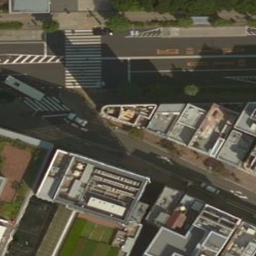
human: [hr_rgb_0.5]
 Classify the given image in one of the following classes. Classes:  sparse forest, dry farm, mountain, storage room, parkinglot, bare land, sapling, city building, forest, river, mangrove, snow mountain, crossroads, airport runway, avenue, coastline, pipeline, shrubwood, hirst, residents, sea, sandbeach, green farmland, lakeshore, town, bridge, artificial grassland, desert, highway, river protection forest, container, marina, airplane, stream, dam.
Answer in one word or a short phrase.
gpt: city building